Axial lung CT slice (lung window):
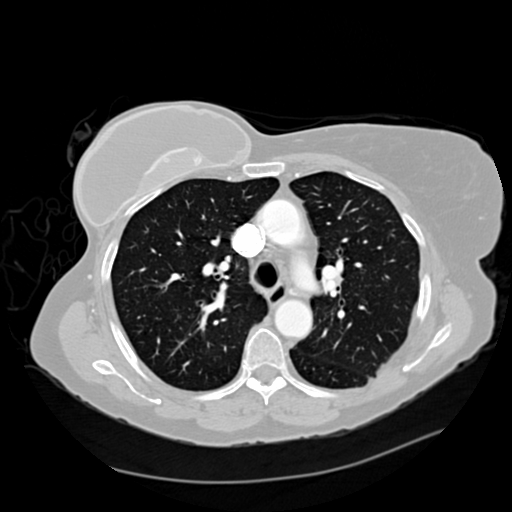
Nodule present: no